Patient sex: M
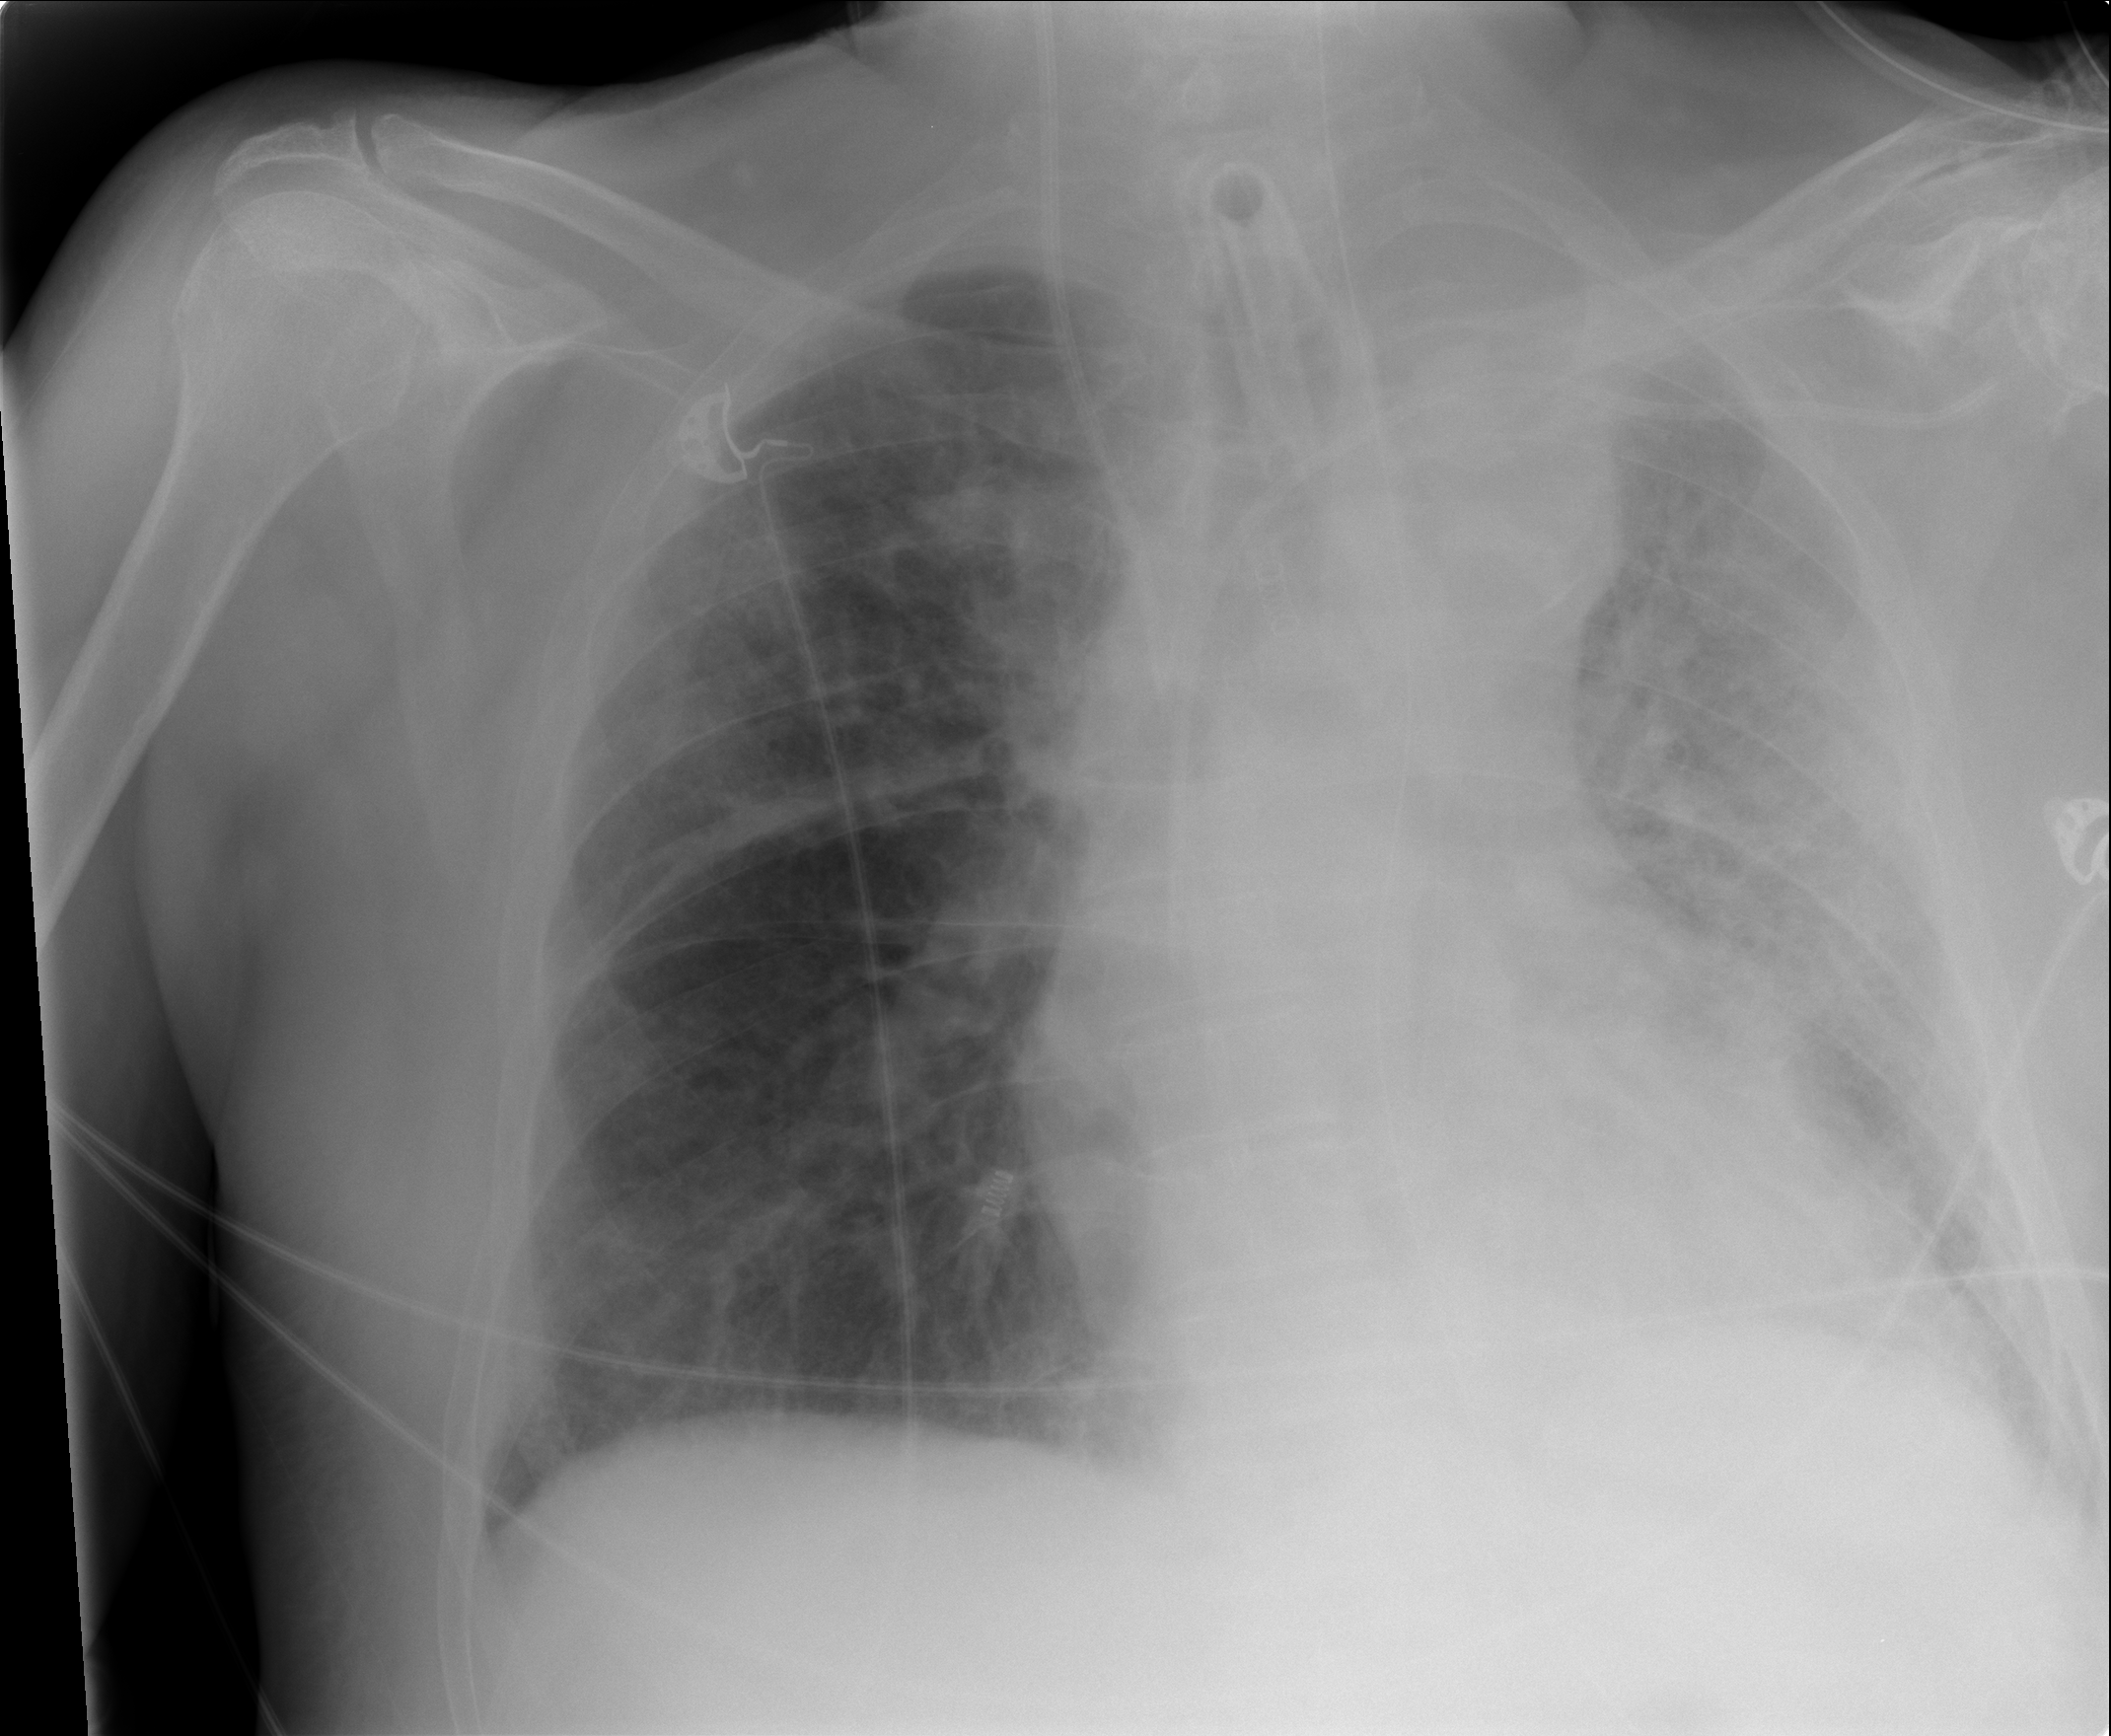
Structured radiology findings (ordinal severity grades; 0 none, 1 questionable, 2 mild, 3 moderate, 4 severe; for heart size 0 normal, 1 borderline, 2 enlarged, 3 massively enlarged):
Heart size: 2
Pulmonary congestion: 2
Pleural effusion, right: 0
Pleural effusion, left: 0
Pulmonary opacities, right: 1
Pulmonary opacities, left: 4
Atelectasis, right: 0
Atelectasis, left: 2